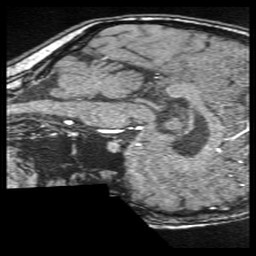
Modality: angio
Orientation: sagittal
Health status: ill
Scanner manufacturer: siemens
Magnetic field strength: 1.5 T
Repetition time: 0.026 s
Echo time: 0.007 s